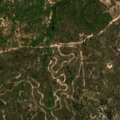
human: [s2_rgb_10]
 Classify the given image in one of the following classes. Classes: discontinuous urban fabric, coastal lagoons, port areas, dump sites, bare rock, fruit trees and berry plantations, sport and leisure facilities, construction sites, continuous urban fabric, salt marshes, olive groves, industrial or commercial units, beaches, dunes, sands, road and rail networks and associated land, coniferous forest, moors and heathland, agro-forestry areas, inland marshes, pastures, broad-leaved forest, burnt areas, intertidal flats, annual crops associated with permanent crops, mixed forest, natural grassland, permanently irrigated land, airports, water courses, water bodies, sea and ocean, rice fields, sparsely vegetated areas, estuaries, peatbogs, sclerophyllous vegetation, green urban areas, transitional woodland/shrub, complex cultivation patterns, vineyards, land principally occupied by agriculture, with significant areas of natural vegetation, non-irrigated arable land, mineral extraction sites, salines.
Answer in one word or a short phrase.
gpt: continuous urban fabric